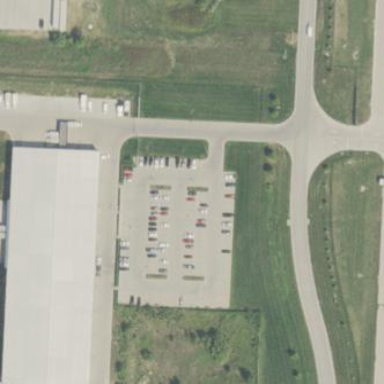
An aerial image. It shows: Parking area.